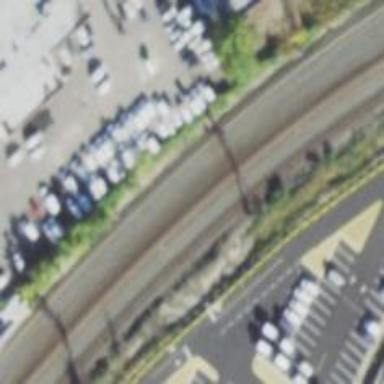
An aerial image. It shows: Railway with electrified contact lines.